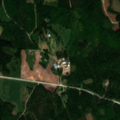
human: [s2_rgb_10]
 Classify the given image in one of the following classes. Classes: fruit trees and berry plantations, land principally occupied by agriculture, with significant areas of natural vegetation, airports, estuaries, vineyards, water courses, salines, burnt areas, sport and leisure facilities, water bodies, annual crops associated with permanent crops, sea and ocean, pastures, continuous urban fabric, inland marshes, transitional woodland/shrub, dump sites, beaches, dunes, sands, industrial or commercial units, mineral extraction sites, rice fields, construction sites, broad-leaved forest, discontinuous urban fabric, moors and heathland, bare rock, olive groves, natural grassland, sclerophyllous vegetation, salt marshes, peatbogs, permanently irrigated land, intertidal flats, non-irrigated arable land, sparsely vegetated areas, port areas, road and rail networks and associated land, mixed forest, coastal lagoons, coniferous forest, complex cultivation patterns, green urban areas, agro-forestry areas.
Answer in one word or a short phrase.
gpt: land principally occupied by agriculture, with significant areas of natural vegetation, mixed forest